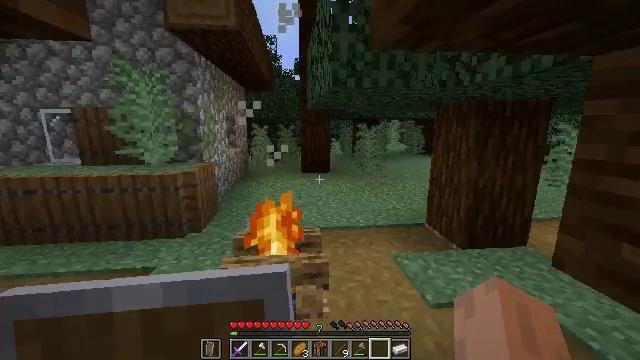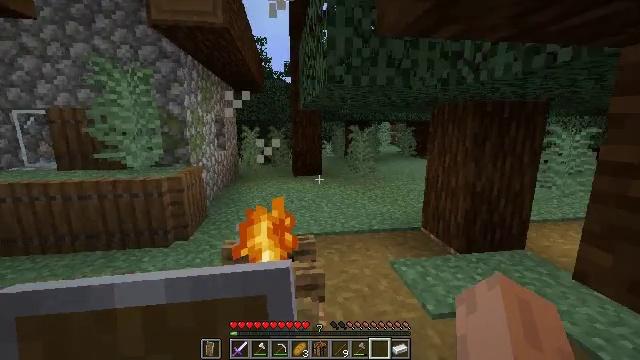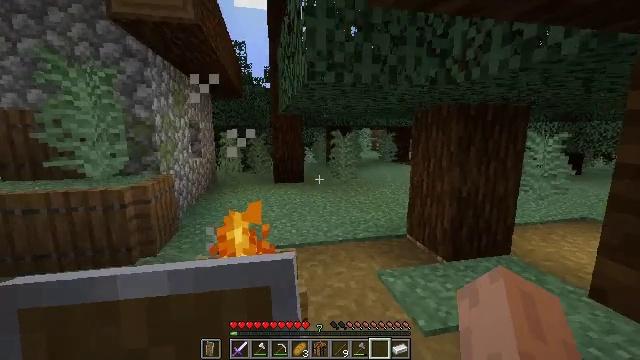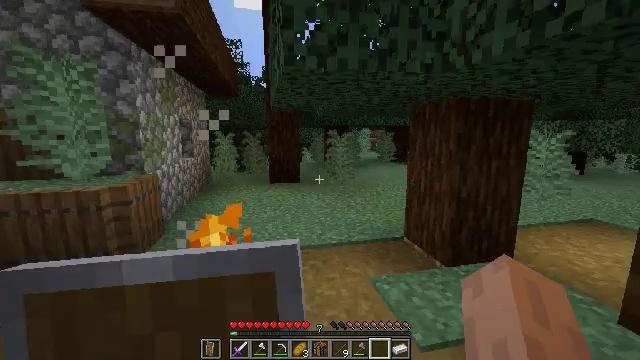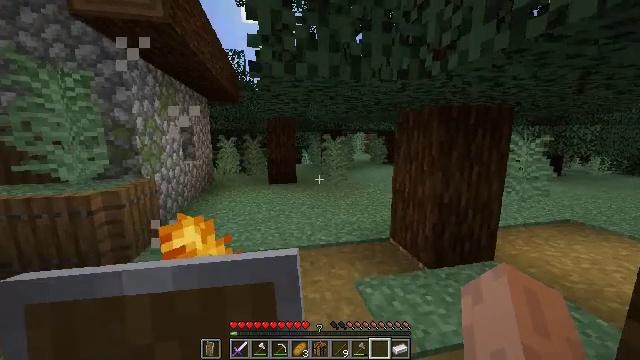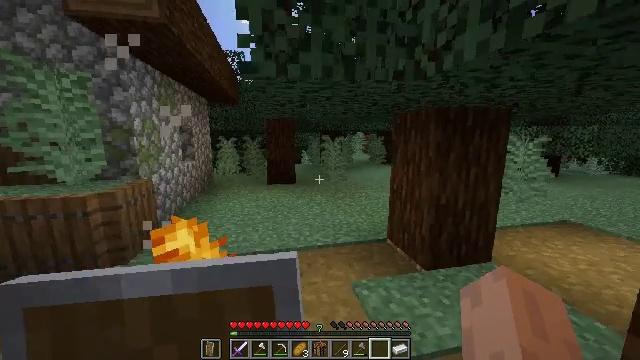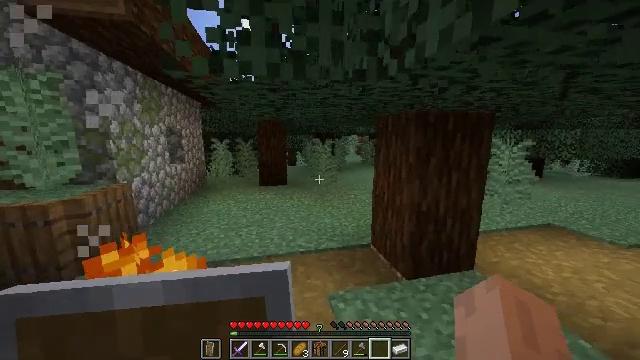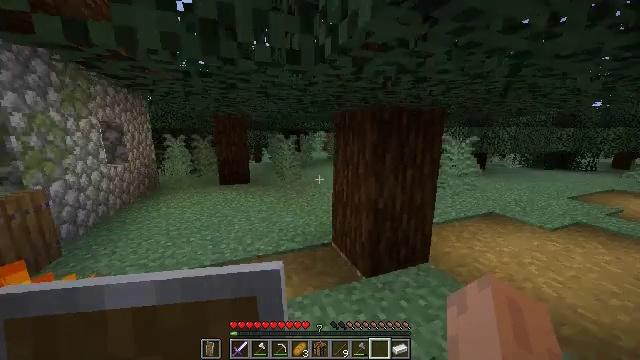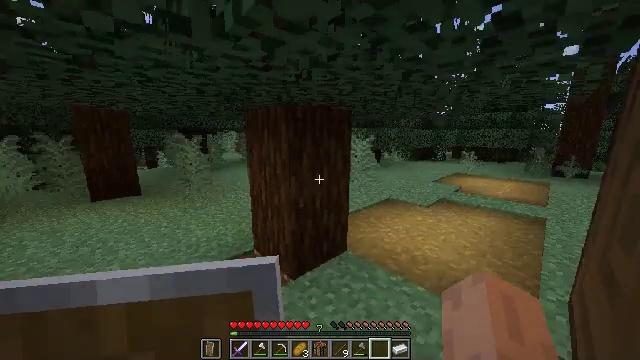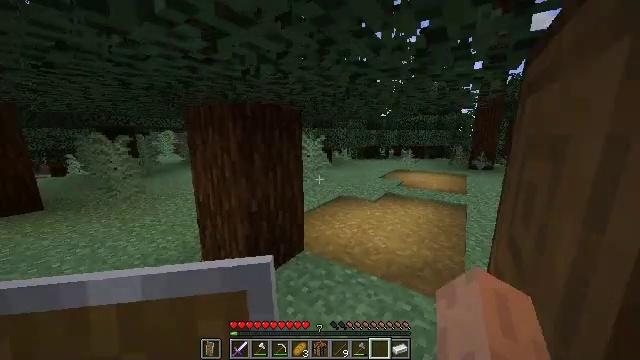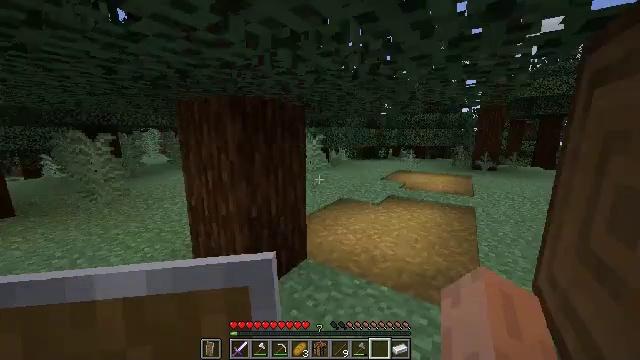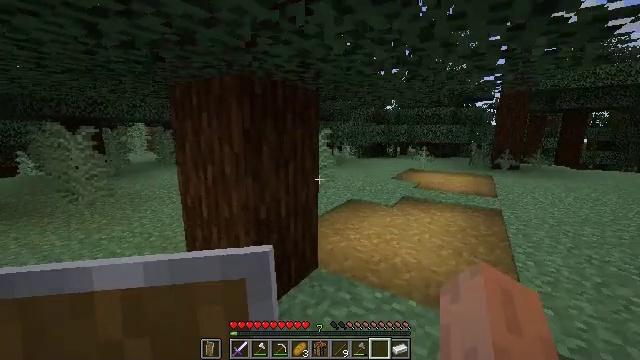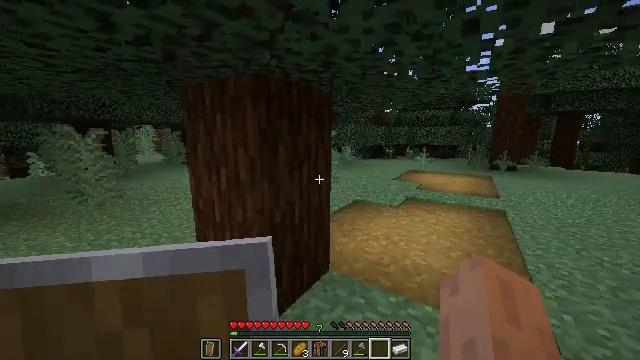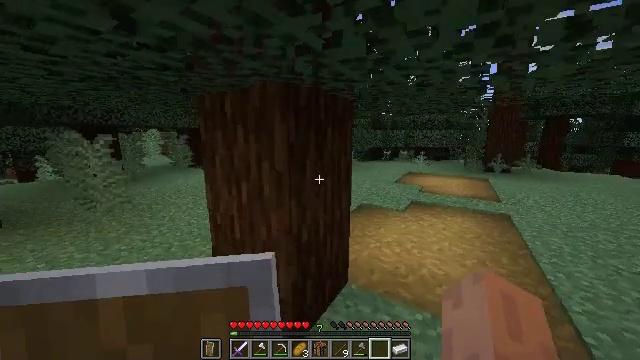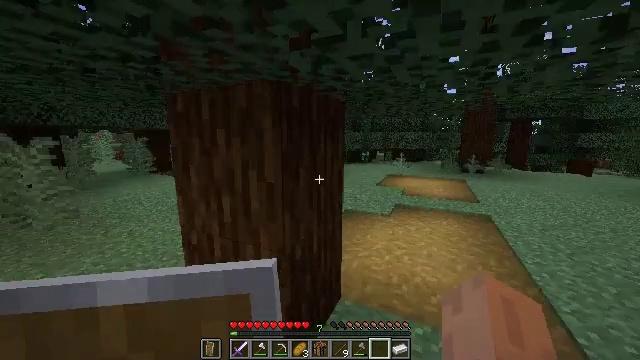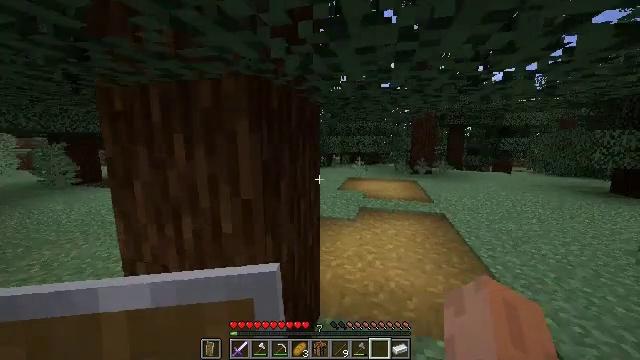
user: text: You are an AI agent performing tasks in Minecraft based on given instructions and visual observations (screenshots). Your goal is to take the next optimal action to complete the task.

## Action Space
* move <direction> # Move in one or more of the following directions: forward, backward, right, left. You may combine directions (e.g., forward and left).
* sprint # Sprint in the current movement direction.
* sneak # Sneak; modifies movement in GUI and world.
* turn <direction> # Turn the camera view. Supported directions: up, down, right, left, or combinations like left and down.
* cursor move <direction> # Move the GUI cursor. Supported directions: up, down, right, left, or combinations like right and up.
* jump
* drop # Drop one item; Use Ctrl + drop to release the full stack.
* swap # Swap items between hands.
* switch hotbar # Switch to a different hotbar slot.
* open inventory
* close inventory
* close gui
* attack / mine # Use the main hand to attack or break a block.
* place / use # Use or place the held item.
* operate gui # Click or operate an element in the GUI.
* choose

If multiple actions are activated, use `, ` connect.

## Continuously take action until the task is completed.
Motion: motion action
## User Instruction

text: Mine spruce leaves from the tree.
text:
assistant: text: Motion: move forward and move right, sprint, turn right
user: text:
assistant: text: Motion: move forward and move right, sprint, turn right and up
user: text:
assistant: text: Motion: move forward and move right, sprint
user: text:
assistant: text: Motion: move forward and move right, sprint
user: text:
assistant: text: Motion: move forward and move right, sprint
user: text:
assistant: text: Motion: move forward and move right, sprint
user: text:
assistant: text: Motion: move forward and move right, sprint, turn right and down
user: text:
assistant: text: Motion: move forward and move right, sprint, turn right
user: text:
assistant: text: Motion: move forward, sprint, turn right
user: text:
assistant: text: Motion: move forward and move left, sprint, turn right
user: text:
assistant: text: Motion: move forward and move left, sprint
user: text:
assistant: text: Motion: move forward and move left, sprint
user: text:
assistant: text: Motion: move forward and move left, sprint
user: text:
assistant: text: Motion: move forward and move left, sprint, turn right
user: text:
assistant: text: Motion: move forward, sprint, turn right and up
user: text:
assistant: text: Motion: move forward, sprint, turn right and up
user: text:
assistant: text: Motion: move forward, sprint, turn right
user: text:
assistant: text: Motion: move forward, sprint, turn right
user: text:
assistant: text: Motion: move forward, sprint, turn right
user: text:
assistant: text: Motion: move forward, sprint
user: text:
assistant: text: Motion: move forward, sprint
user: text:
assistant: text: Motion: move forward, sprint
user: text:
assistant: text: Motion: move forward, sprint, turn right
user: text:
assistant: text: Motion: move forward, sprint, turn right
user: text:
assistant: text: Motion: move forward, sprint
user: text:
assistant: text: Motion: move forward, sprint
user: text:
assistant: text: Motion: move forward, sprint
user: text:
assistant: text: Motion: move forward, sprint
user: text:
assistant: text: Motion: move forward, sprint
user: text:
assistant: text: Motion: move forward, sprint, jump